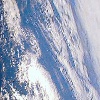
Label: cloud